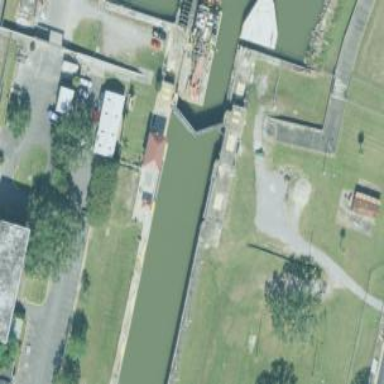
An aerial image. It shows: Lock gate along waterway.